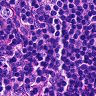
Metastatic tissue present: no